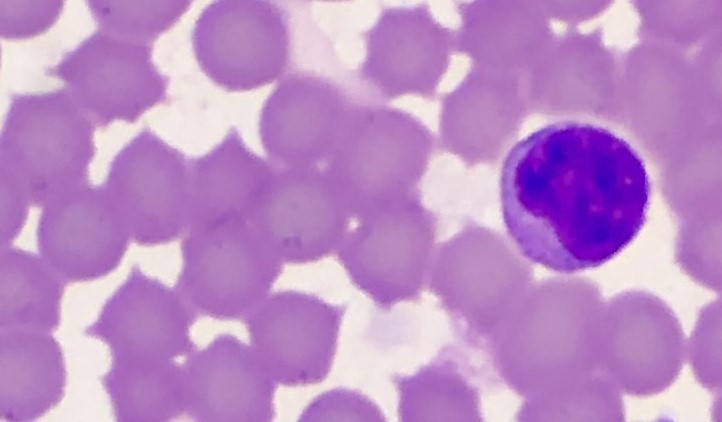
White blood cell type: Lymphocyte